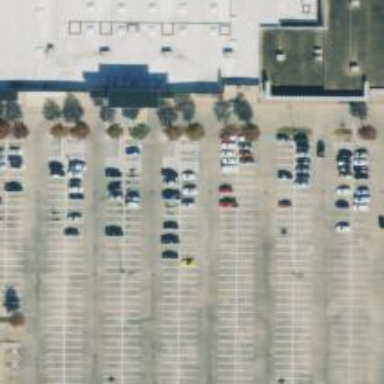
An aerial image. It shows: Parking space is available.